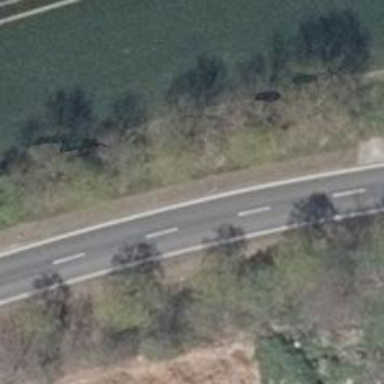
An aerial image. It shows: Secondary road with asphalt surface.